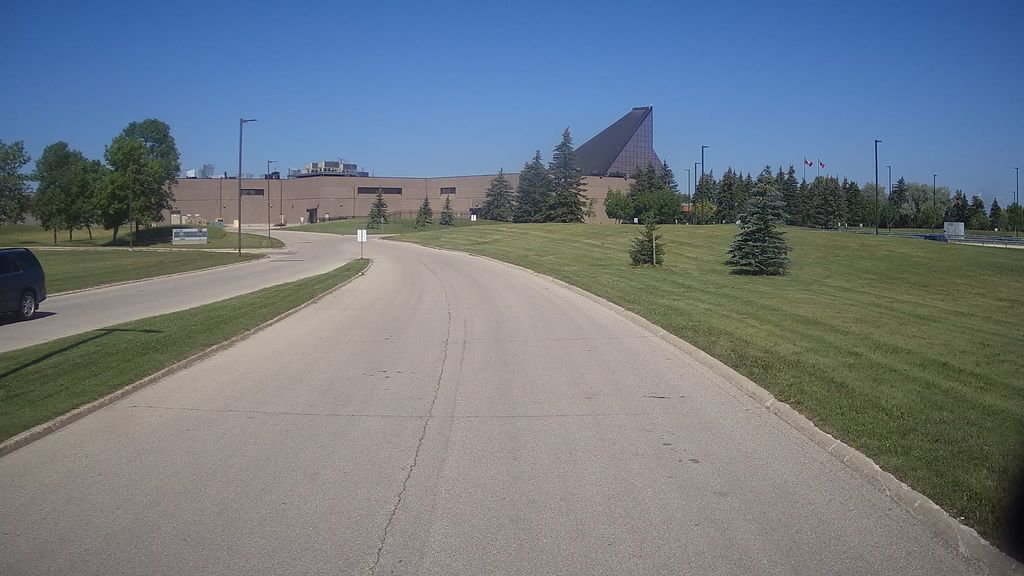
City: winnipeg